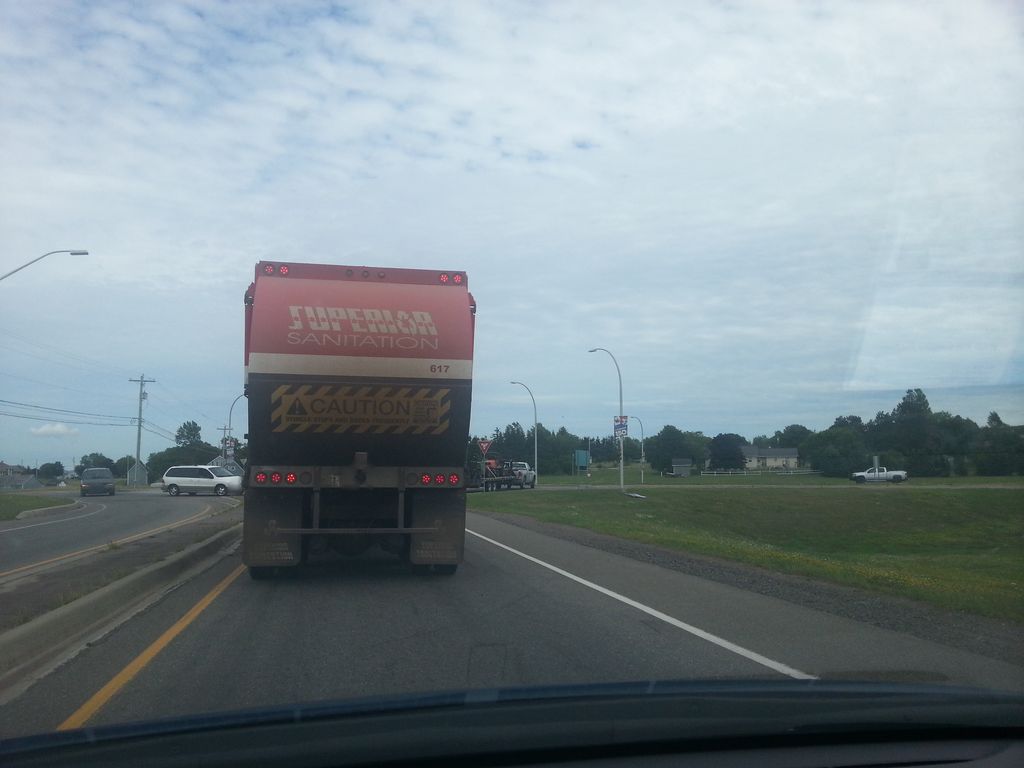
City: charlottetown